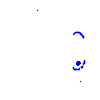
Particle: pion